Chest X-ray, AP view. Patient: 45 years old, sex F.
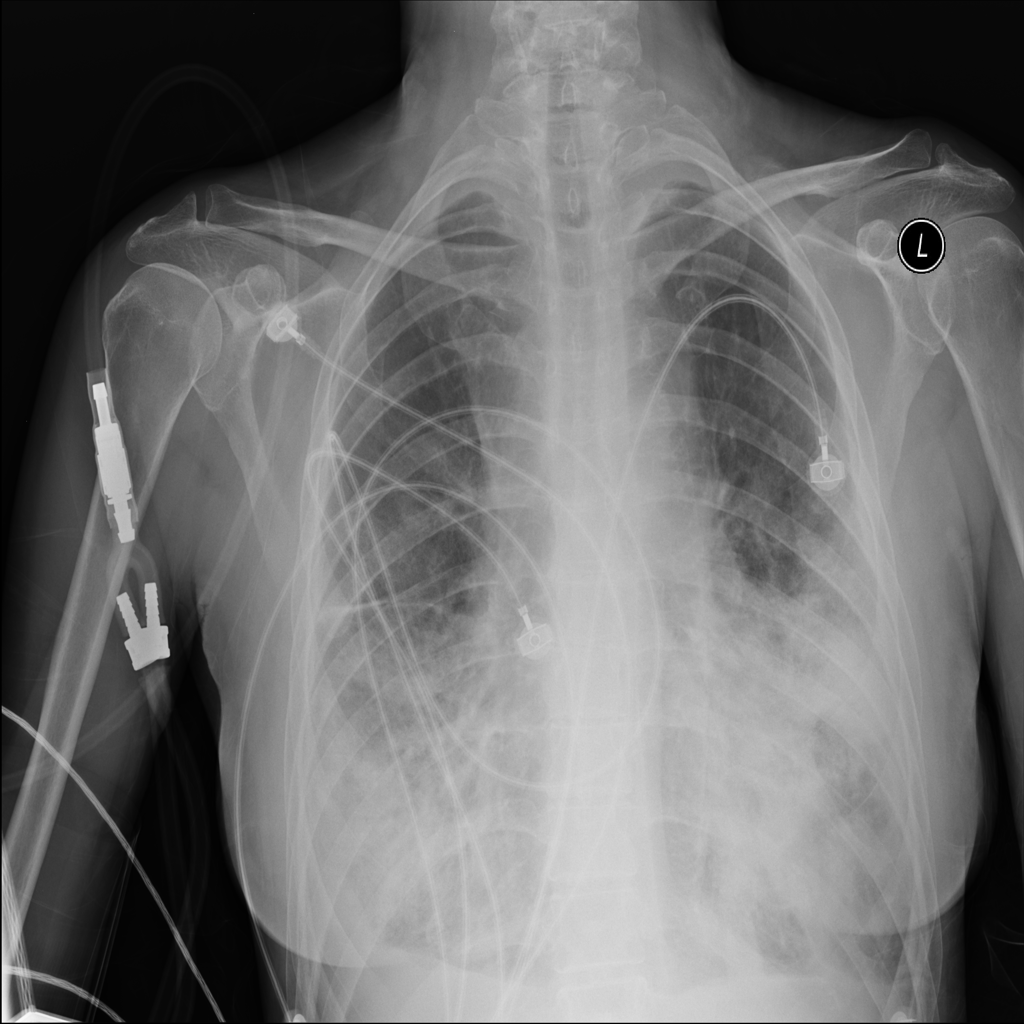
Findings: Effusion, Infiltration